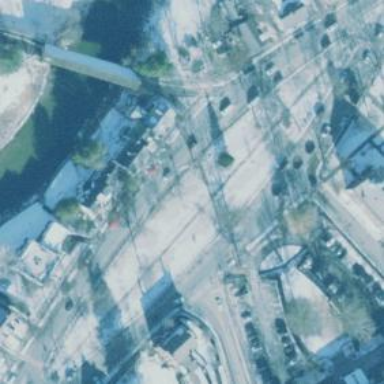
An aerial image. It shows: Marked crossing on footway.